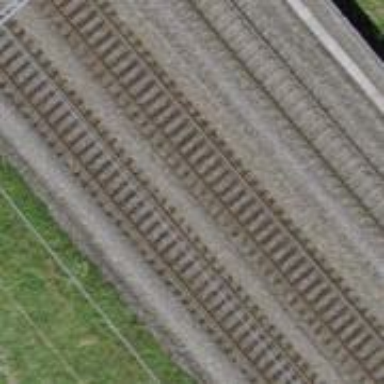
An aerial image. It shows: Railway with electrified contact lines.